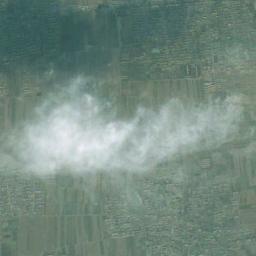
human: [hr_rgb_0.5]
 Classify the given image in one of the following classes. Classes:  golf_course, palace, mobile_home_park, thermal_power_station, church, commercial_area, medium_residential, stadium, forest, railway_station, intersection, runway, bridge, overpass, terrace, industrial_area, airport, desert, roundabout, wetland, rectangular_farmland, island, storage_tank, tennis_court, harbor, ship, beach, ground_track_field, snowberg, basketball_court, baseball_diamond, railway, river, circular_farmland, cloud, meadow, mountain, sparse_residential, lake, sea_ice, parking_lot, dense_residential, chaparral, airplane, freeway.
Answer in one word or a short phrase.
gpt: cloud